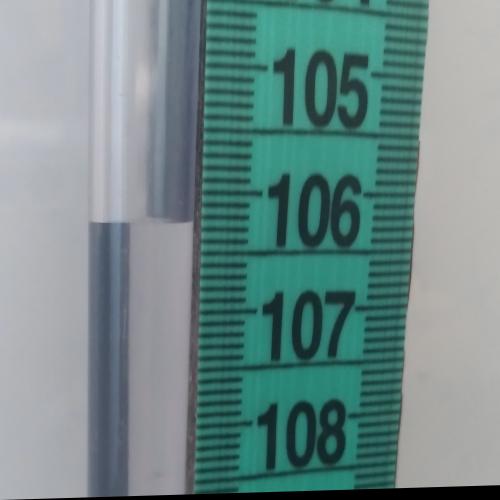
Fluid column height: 106.3 cm